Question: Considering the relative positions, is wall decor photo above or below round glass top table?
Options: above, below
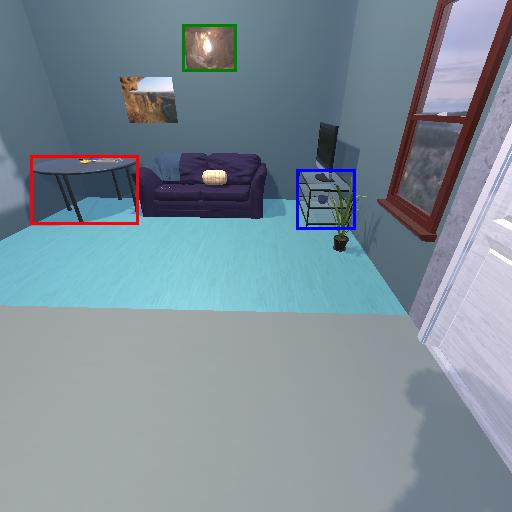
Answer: above